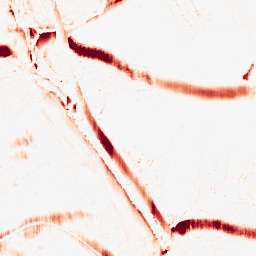
Category: morphological
Decomposition family: morphological_ellipse
Decomposition parameters: operation: opening
width: 20
height: 5
Upsampling method: sinc_blackman
Upsampling parameters: scale: 4
kernel_size: 16
Upsampling scale: 4